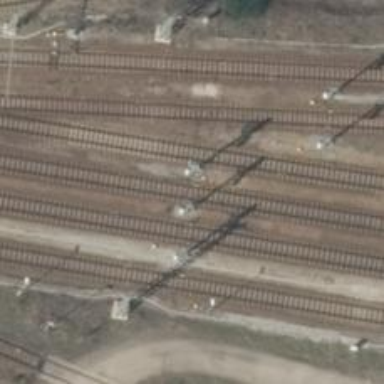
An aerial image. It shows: Railway signal.